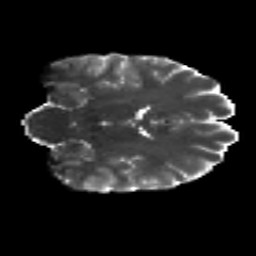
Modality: T2w
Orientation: coronal
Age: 19
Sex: female
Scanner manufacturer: siemens
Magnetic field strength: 3 T
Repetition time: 8.8 s
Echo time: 0.085 s